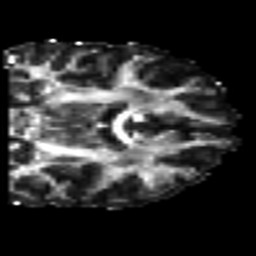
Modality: FA
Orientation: coronal
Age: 33
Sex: female
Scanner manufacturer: siemens
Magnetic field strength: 3 T
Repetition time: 7 s
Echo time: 0.0926 s